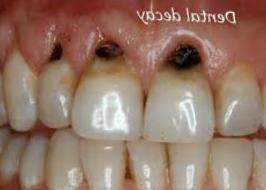
Condition: Caries